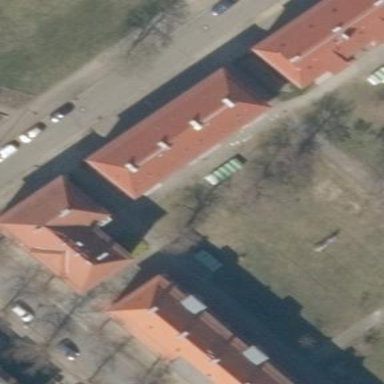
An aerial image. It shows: Hipped roof on apartment building.